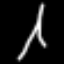
Label: The Eiffel Tower